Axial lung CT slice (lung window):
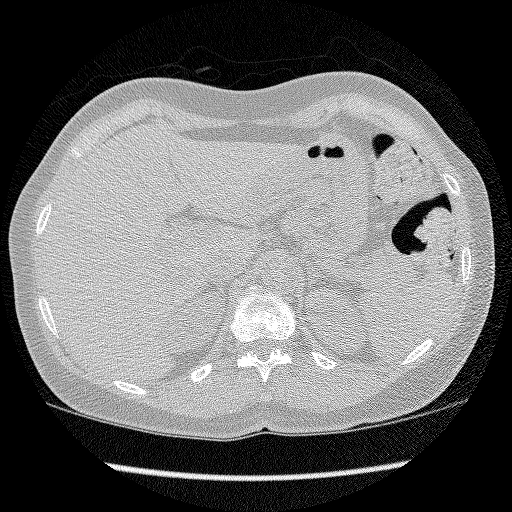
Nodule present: no